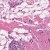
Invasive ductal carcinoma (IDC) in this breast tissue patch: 0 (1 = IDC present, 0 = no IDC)